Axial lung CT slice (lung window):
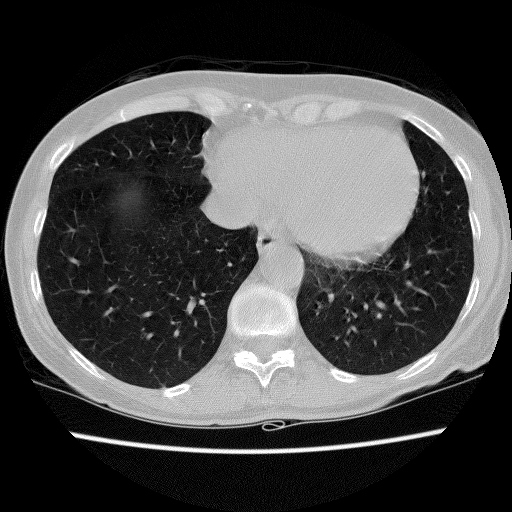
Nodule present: no